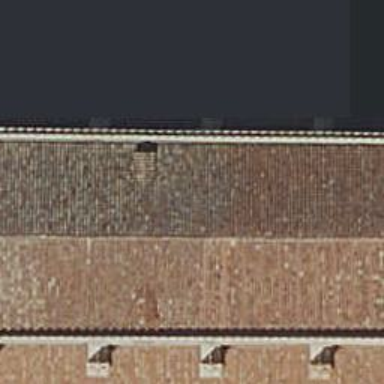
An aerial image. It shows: Part of building with basilical roof shape.